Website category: movie
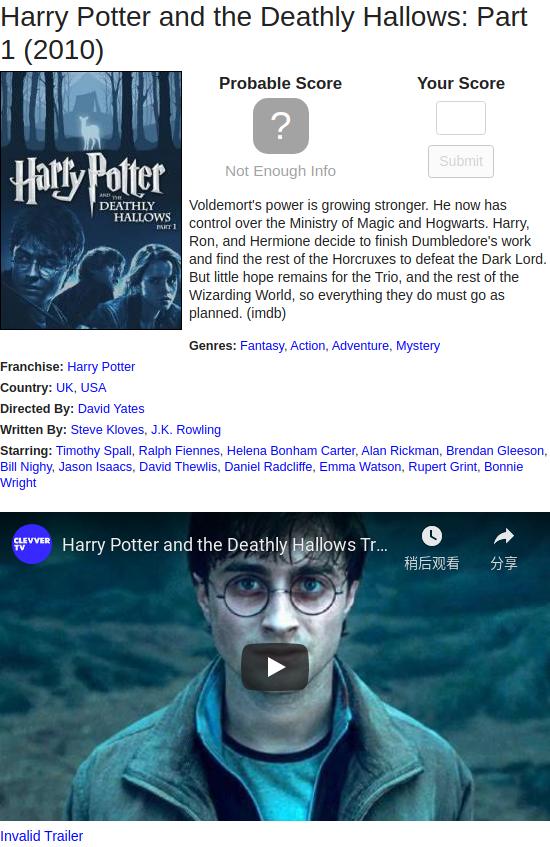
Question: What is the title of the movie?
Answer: Harry Potter and the Deathly Hallows: Part 1

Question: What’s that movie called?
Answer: Harry Potter and the Deathly Hallows: Part 1

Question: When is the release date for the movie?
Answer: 2010

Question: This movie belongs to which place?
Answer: UK

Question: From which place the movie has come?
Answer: UK

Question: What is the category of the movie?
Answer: Fantasy

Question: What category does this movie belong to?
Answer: Fantasy

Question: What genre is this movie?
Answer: Fantasy

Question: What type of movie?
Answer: Fantasy

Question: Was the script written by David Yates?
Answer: no

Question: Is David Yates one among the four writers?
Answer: no

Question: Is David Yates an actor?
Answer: no

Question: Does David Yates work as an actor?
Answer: no

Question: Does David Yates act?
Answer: no

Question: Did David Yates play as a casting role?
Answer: no

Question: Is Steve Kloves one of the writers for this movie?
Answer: yes

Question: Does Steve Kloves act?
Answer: no

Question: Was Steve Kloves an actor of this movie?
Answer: no

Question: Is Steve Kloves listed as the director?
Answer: no

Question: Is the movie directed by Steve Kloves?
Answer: no

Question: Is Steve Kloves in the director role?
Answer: no

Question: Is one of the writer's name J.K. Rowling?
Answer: yes

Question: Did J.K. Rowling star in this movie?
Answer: no

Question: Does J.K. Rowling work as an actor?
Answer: no

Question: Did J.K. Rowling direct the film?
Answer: no

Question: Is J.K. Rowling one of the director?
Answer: no

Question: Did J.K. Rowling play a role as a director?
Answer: no

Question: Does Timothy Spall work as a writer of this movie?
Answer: no

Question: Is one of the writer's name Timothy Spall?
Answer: no

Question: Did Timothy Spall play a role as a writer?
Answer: no

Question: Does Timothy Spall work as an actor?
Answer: yes

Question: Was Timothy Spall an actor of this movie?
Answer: yes

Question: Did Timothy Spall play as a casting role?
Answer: yes

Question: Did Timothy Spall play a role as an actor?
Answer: yes

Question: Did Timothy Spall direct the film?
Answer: no

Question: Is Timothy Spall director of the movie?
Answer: no

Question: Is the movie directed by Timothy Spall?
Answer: no

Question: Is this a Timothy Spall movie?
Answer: no

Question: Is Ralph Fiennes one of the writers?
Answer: no

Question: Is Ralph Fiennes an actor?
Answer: yes

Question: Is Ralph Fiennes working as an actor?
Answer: yes

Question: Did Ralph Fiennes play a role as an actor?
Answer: yes

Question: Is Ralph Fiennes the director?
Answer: no

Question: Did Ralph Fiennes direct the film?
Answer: no

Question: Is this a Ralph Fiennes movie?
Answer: no

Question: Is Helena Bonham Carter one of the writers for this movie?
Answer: no

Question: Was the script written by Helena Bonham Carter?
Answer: no

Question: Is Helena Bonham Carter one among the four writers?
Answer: no

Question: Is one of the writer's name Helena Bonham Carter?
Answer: no

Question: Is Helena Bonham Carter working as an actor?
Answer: yes

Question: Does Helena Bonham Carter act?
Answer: yes

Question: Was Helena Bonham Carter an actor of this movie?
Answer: yes

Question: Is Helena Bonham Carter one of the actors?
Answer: yes

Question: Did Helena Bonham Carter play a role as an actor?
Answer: yes

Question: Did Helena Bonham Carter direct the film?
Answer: no

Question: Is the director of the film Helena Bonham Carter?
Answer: no

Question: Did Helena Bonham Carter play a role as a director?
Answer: no

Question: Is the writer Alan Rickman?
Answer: no

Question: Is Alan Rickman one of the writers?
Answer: no

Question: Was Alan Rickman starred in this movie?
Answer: yes

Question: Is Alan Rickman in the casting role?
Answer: yes

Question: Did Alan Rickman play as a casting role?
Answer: yes

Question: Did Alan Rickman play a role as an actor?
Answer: yes

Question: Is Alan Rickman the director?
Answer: no